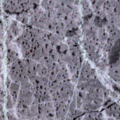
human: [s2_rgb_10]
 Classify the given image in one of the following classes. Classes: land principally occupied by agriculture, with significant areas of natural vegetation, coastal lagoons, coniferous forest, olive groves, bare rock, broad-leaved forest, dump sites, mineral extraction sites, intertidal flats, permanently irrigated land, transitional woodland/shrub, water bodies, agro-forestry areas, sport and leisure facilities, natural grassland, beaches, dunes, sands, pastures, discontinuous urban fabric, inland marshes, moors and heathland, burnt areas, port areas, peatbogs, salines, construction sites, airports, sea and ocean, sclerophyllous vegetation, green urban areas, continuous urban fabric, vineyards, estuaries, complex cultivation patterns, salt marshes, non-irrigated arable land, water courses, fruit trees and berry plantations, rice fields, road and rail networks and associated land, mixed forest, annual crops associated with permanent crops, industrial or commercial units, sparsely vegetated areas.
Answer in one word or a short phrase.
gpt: sea and ocean